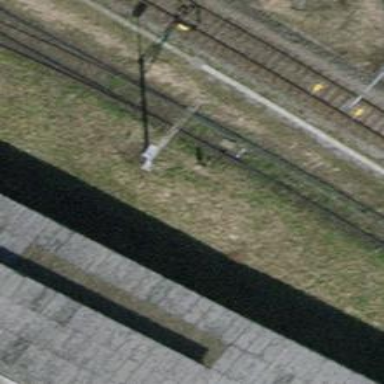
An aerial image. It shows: Railway switch.